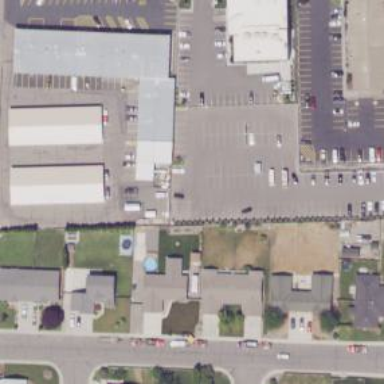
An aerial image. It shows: Parking area with surface.